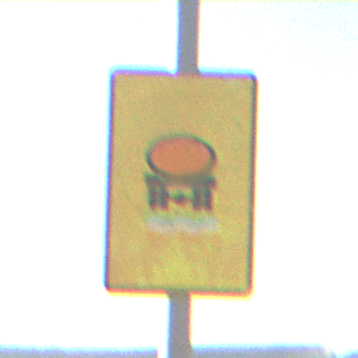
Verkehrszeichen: FahrzeugeMitWassergefaehrdenderLadungOhnePfeilsymbol
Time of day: MorningAfternoon
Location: Outdoor (Nature)
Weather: PartlyCloudy
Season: NotSpecified
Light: Natural